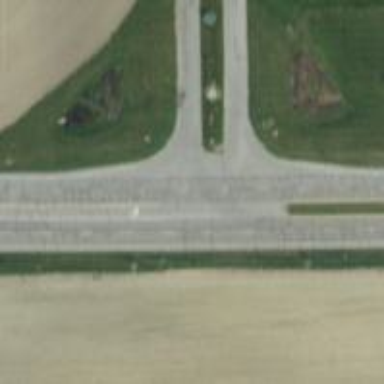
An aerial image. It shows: Tertiary road.